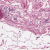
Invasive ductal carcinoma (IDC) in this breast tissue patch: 0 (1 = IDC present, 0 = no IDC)